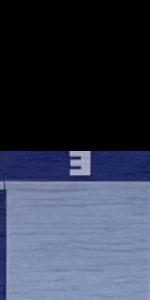
Label: Empty